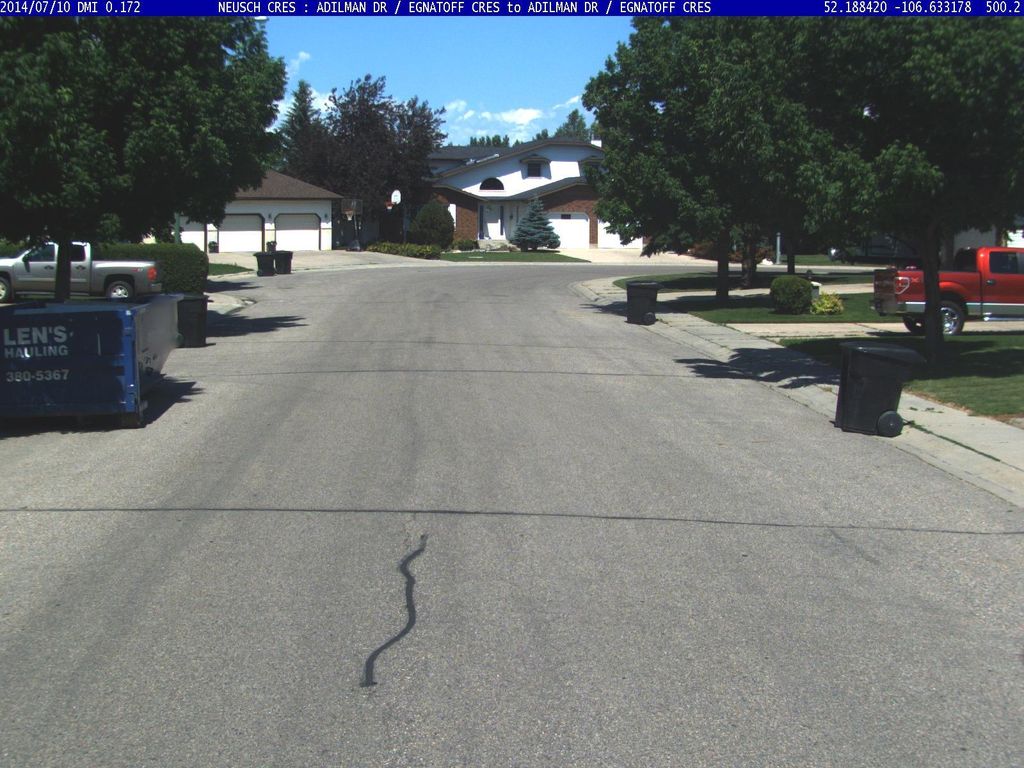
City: saskatoon